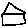
Label: house